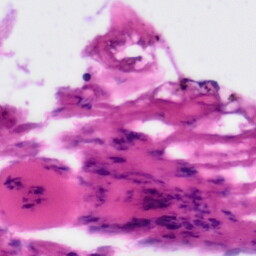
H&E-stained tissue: Tonsil